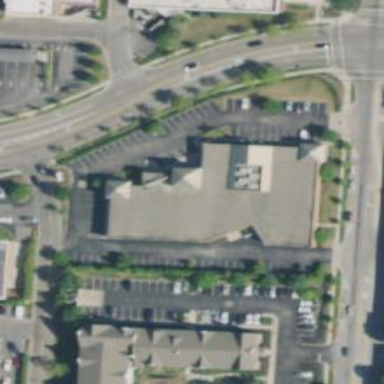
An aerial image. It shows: Retail building housing furniture shop.